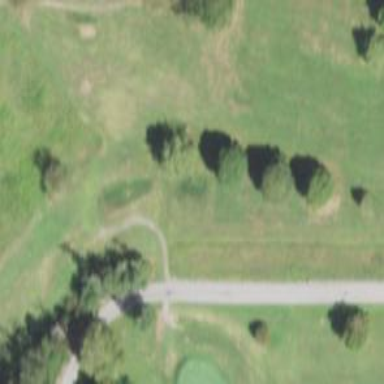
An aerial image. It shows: Golf cartpath that is also road path.